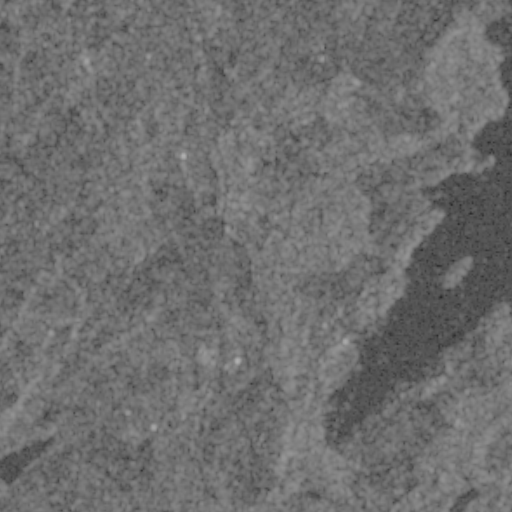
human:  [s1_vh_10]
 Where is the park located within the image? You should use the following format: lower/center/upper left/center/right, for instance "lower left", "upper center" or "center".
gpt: The park is located in the lower left of the image.
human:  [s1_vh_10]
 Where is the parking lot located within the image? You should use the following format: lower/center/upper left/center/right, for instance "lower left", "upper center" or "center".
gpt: The parking lot is located in the lower right of the image.
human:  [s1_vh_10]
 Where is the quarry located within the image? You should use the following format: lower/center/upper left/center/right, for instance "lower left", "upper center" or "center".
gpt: The quarry is located in the center of the image.
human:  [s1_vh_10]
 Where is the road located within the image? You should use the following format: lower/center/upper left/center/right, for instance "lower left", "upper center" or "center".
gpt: There is no road in the image.

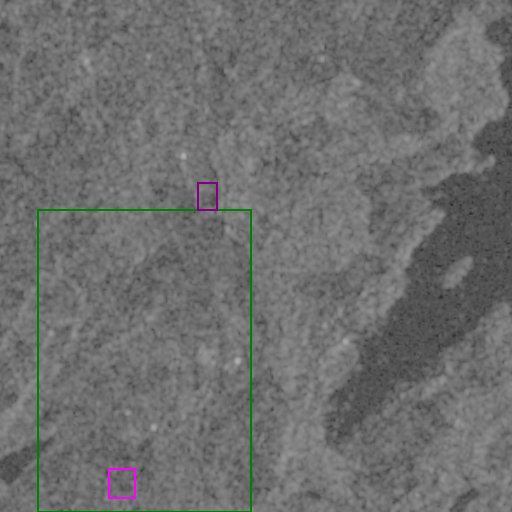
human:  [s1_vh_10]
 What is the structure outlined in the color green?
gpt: The structure outlined in green is a crop field.
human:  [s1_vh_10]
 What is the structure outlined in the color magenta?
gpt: The structure outlined in magenta is a park.
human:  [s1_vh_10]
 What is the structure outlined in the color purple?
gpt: The structure outlined in purple is a quarry.
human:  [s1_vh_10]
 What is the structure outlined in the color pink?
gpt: There is no pink outline.